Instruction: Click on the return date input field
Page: home
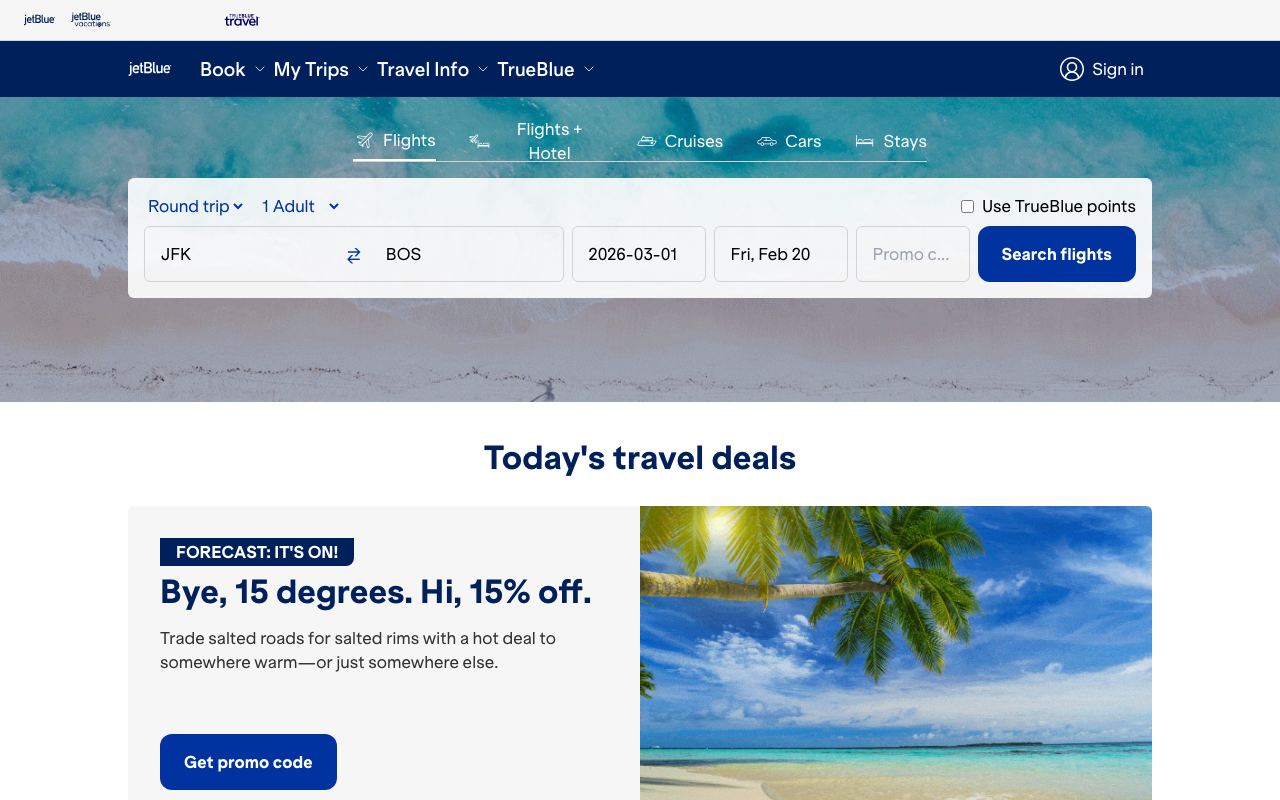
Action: click